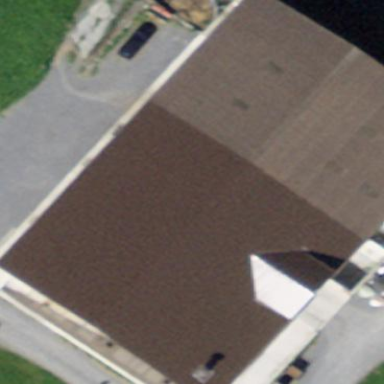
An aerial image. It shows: Barn.